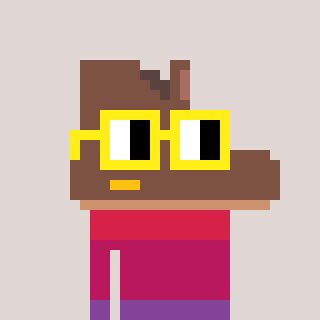
a pixel art character with square yellow glasses, a boot-shaped head and a peachy-colored body on a warm background